Question: I have a list that uses font awesome, hence its class is 'fa-ul' :
'''
<ul class='fa-ul'>
<li class='dept'><i class='fa-li fa fa-stop'></i><span>Management</span></li>
<li class='dept'><i class='fa-li fa fa-stop'></i><span>Something else</span></li>
</ul>
'''
The associated CSS is :
'''
li {
font-size : 2em;
margin: 1em 0;
}
'''
I'd like the text and the stop-square to be vertically aligned. So far, it is not the case :
See screenshot:

I've tried to wrap the fa-icon and the text in a '<div>' element with 'vertical-align' property set to 'middle', without success. Thanks for helping me.
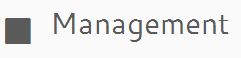
Answer: Use 'inline-blocks' and do 'vertical-align: middle' to make it right.
'''
li {
font-size : 2em;
margin: 1em 0;
}
li > *{
display: inline-block;
vertical-align: middle;
}
'''
'''
<link href="https://maxcdn.bootstrapcdn.com/font-awesome/4.6.3/css/font-awesome.min.css" rel="stylesheet" integrity="sha384-T8Gy5hrqNKT+hzMclPo118YTQO6cYprQmhrYwIiQ/3axmI1hQomh7Ud2hPOy8SP1" crossorigin="anonymous">
<ul class='fa-ul'>
<li class='dept'><i class='fa-li fa fa-stop'></i><span>Management</span></li>
<li class='dept'><i class='fa-li fa fa-stop'></i><span>Something else</span></li>
</ul>
'''